Field crop: maize
Growth stage: 2
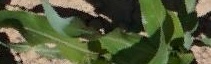
Species: maize